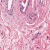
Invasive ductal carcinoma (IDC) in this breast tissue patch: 0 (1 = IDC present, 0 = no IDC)